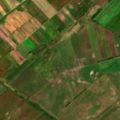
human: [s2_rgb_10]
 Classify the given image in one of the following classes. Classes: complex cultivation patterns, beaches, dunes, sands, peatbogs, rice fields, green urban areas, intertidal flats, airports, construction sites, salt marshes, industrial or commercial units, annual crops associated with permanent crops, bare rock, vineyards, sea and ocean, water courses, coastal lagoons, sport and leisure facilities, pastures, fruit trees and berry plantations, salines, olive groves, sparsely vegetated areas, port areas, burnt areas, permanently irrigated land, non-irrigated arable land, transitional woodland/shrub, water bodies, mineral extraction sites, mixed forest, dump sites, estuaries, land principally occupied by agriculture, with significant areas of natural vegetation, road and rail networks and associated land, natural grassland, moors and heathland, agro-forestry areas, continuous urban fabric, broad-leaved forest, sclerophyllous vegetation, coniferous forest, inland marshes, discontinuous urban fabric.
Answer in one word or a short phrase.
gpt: non-irrigated arable land